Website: walmart
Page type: address-validator
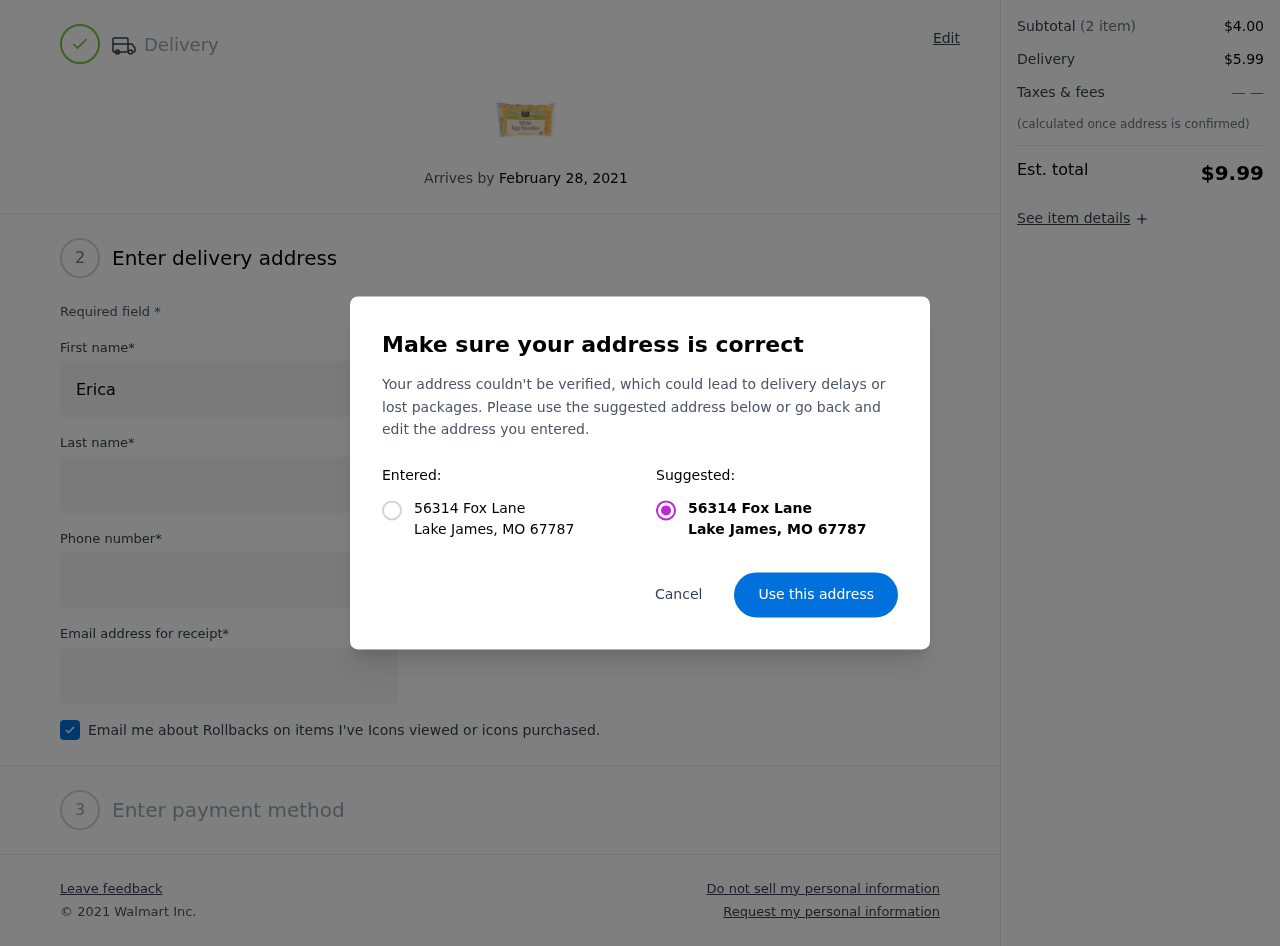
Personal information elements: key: PII_CITY
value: Lake James
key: PII_POSTCODE
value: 67787
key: PII_STATE_ABBR
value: MO
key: PII_STREET
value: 56314 Fox Lane
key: PII_FIRSTNAME
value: Erica
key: PII_LASTNAME
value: Hodges
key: PII_PHONE
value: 8105508353
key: PII_EMAIL
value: ericahodges@yahoo.com
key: PII_POSTCODE_FULL
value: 67787
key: PII_POSTCODE_NUMERIC
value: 67787
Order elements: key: ORDER_DELIVERY_DATE
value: February 28, 2021
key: ORDER_SUBTOTAL
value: $4.00
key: ORDER_SHIPPING_COST
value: $5.99
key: ORDER_TOTAL
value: $9.99